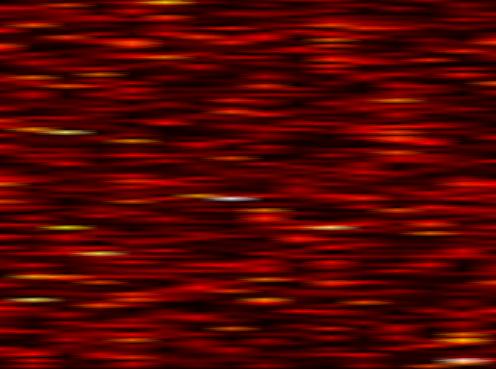
Label: FBMC